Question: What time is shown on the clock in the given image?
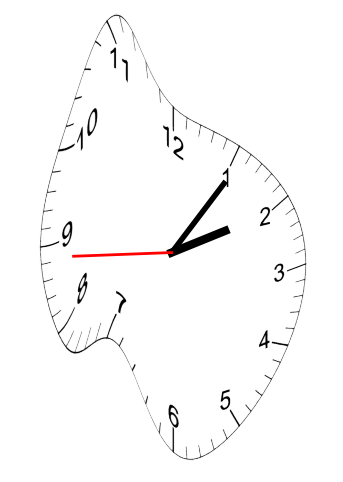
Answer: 02:05:44